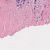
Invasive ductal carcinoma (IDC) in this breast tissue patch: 1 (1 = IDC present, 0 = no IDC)